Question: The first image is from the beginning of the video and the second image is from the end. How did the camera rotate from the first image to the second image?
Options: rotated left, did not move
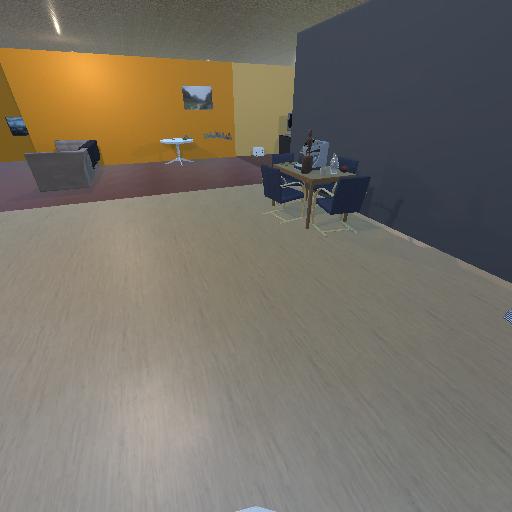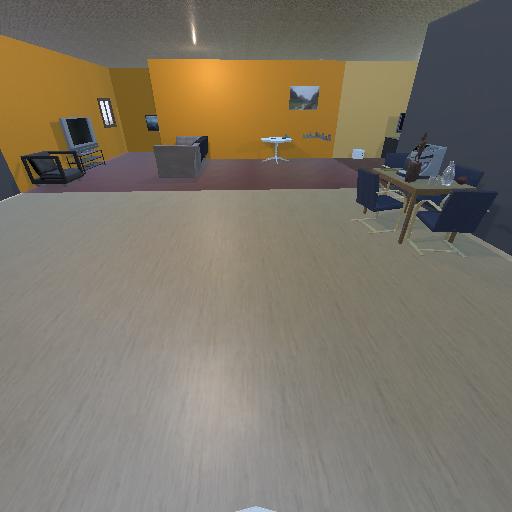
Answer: rotated left